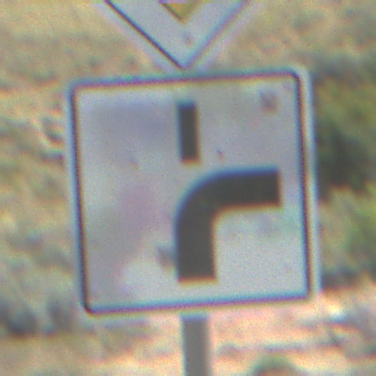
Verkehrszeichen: VerlaufVorfahrtsstrasse8
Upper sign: Vorfahrtsstrasse
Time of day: Midday
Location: Outdoor (Nature)
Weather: PartlyCloudy
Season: NotSpecified
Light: Natural